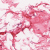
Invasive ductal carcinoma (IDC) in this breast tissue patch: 0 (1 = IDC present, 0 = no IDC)